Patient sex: M
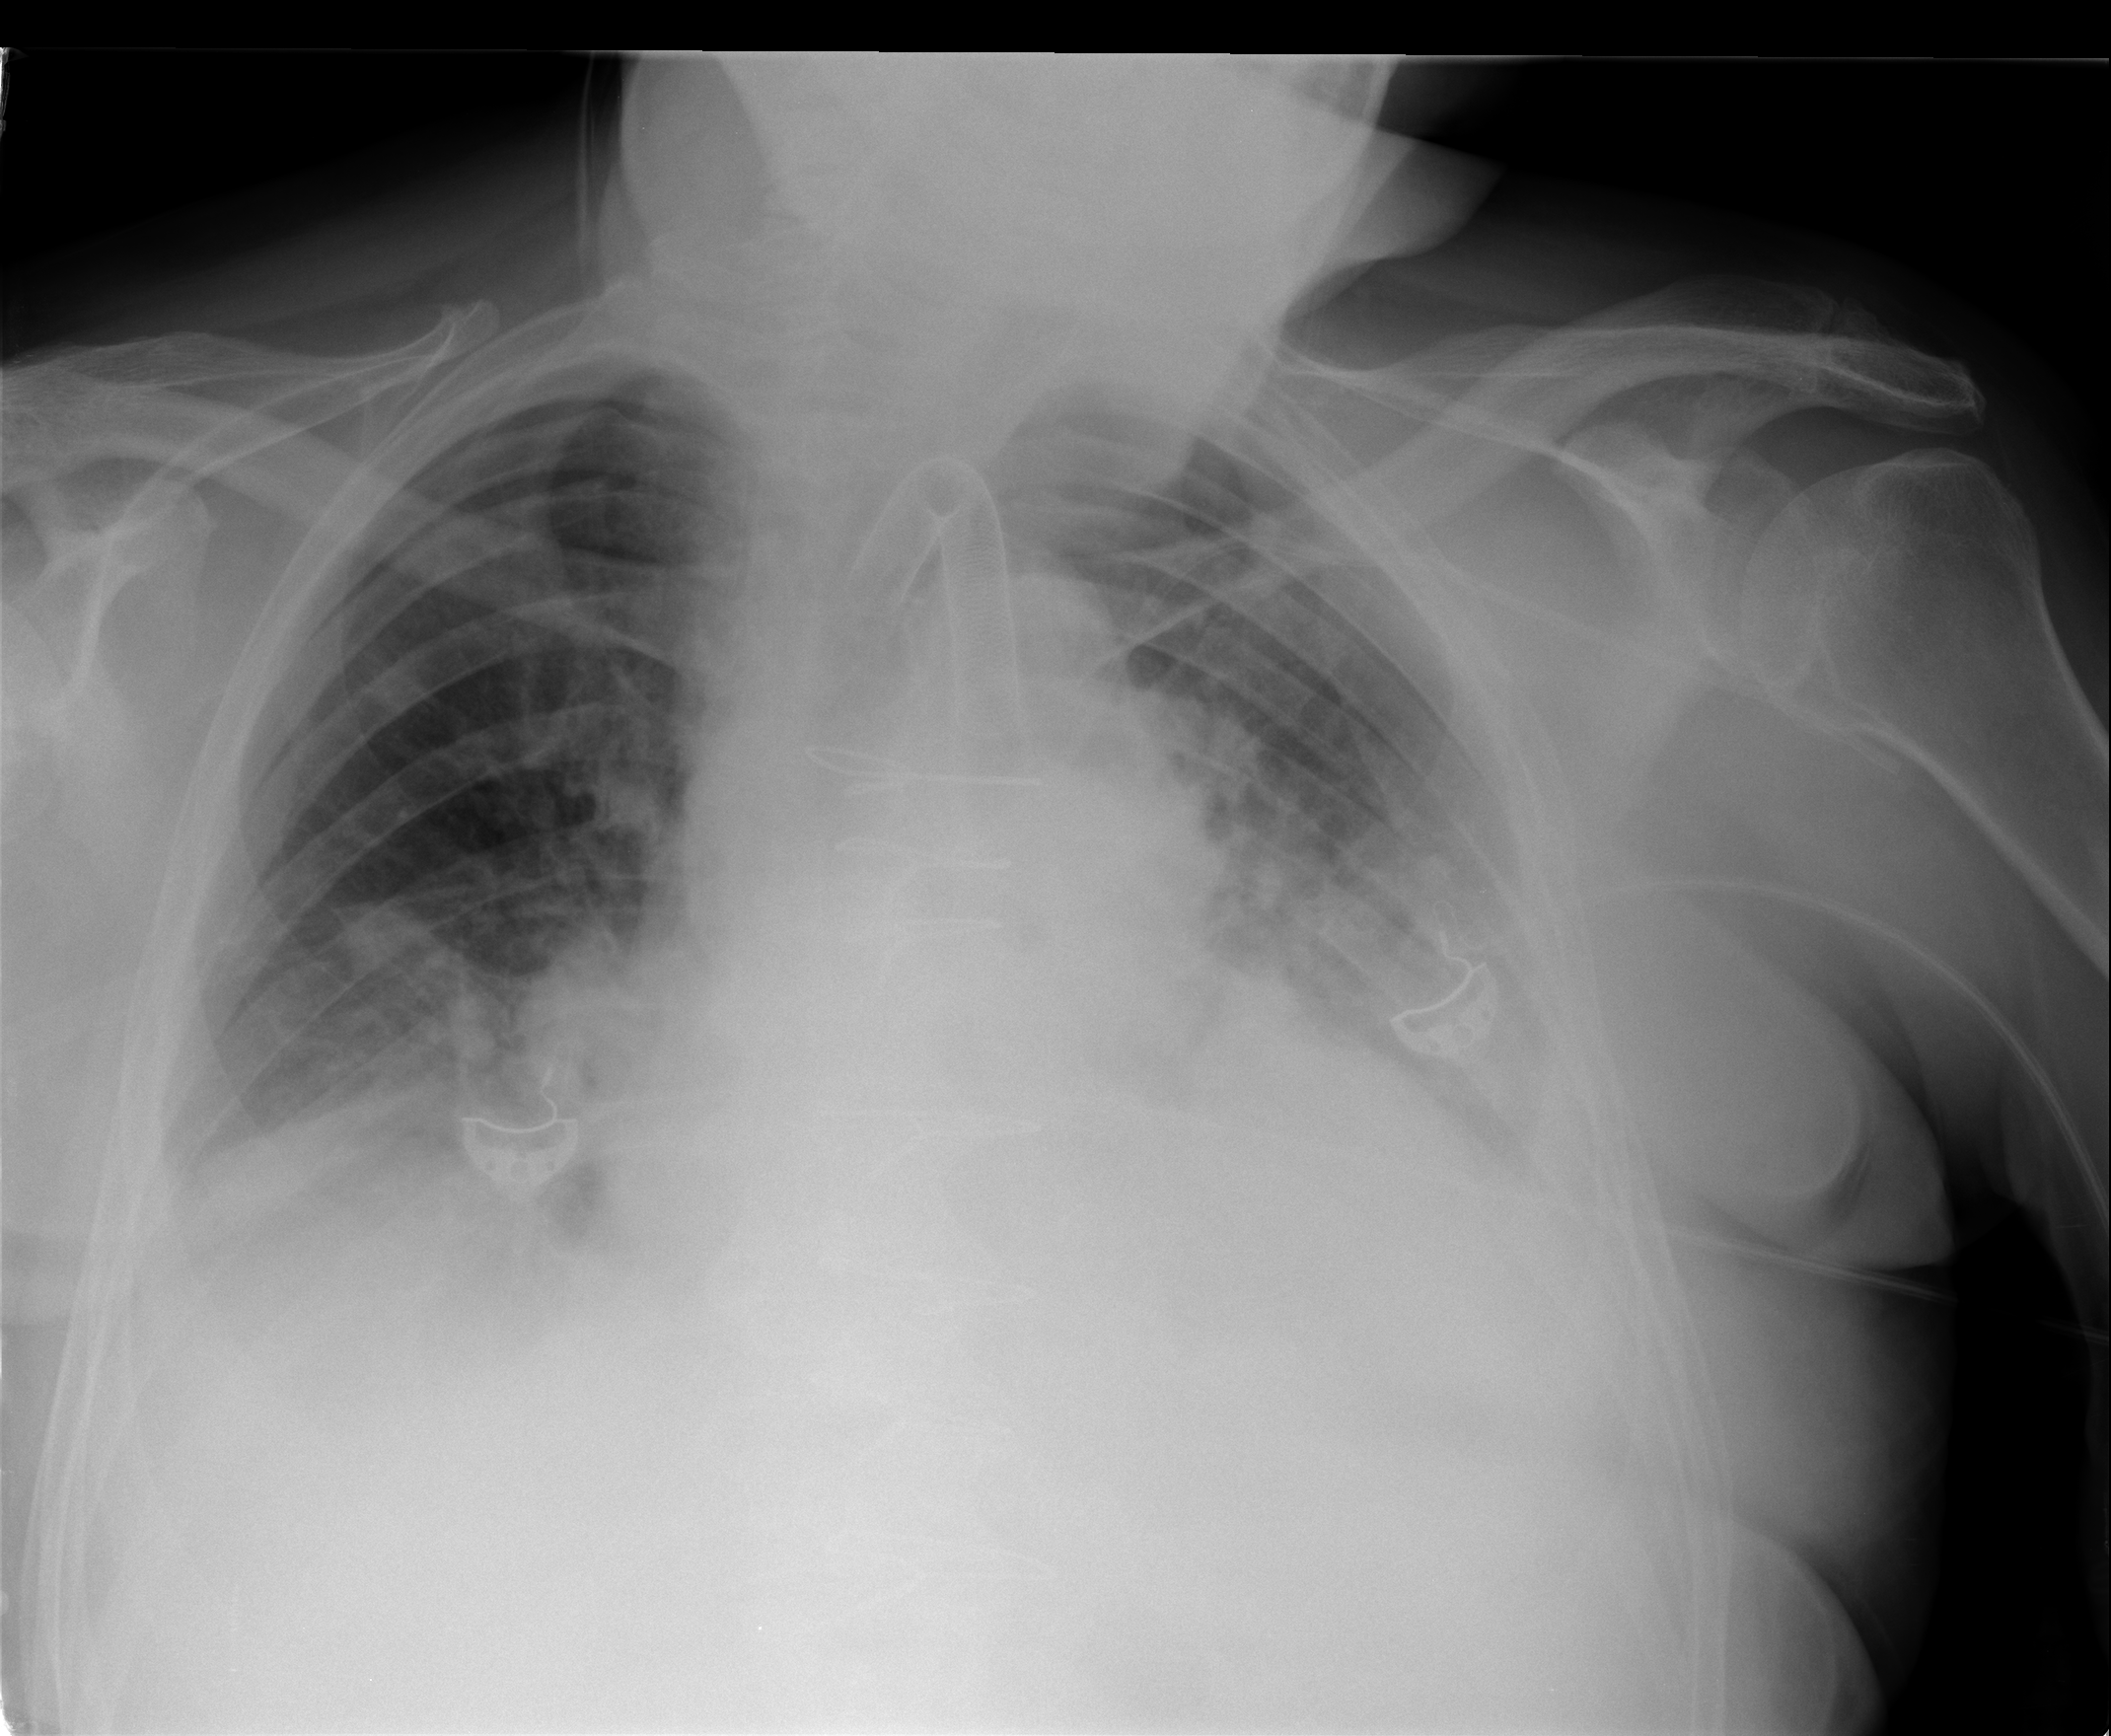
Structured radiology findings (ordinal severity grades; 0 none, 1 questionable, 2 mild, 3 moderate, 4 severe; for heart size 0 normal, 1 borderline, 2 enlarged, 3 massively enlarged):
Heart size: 2
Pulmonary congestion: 2
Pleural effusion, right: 2
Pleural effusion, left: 3
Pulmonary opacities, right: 0
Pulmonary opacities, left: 2
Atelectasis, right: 2
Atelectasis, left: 2